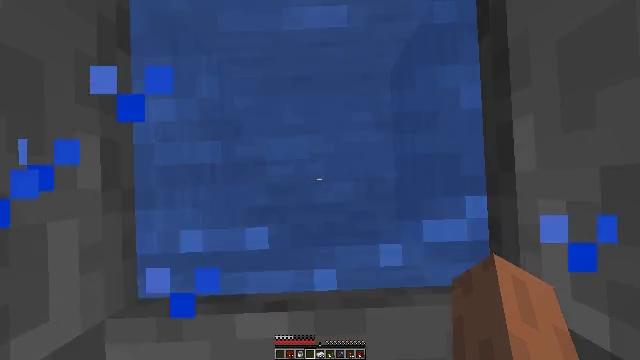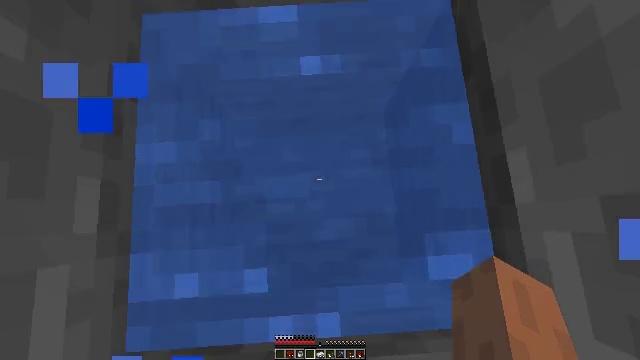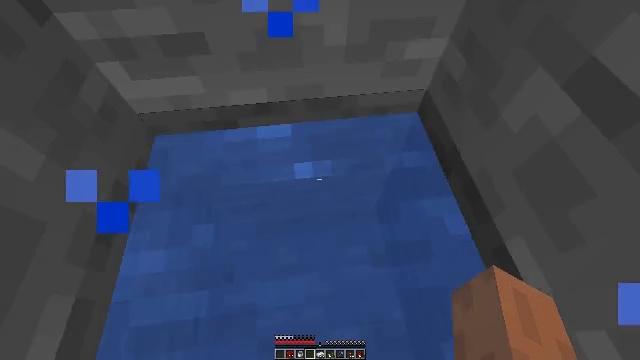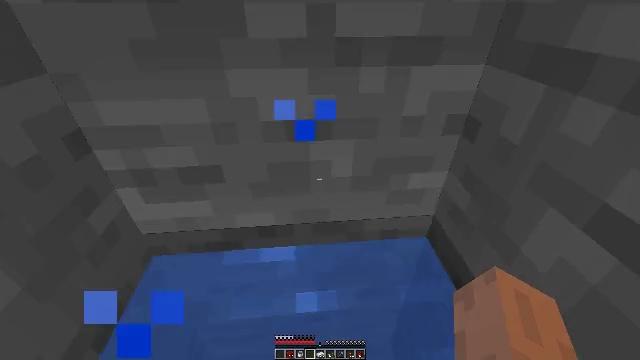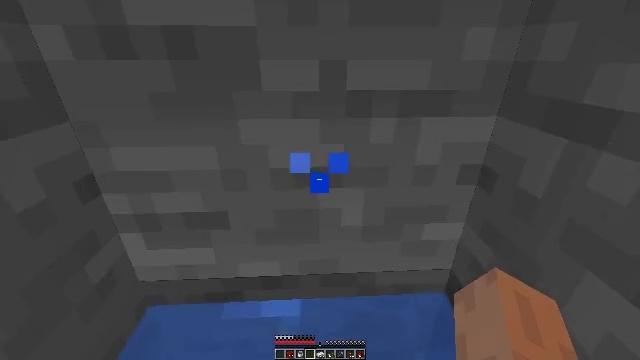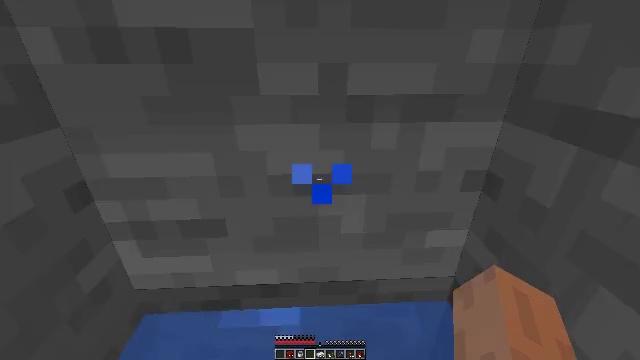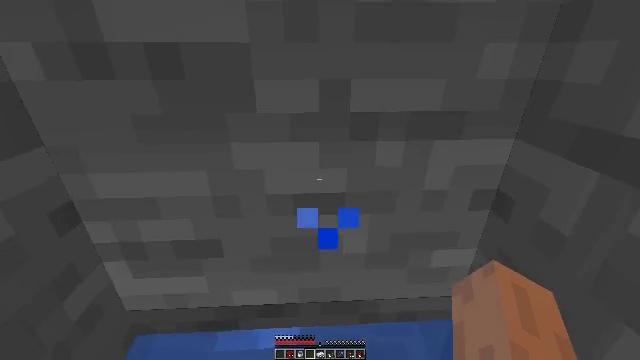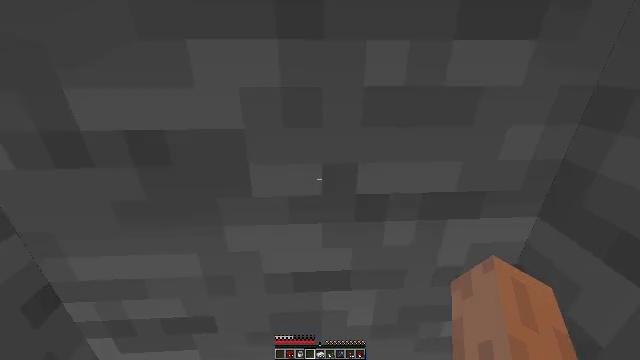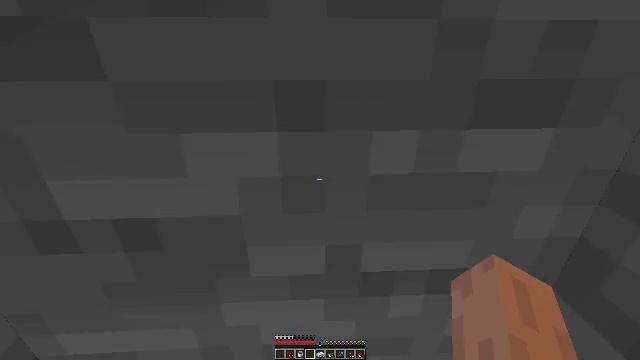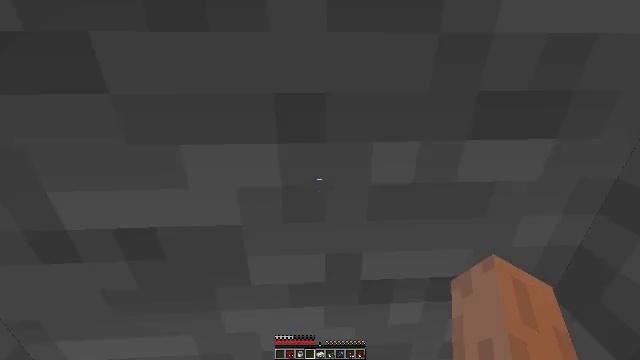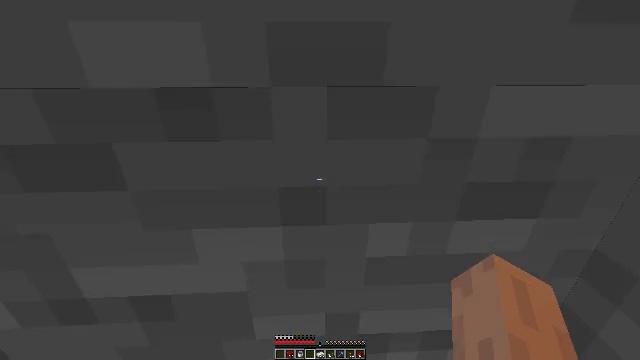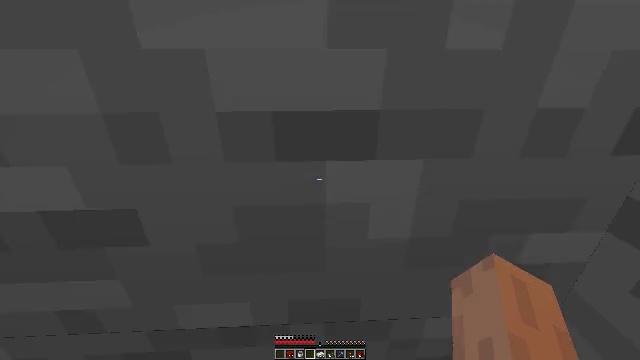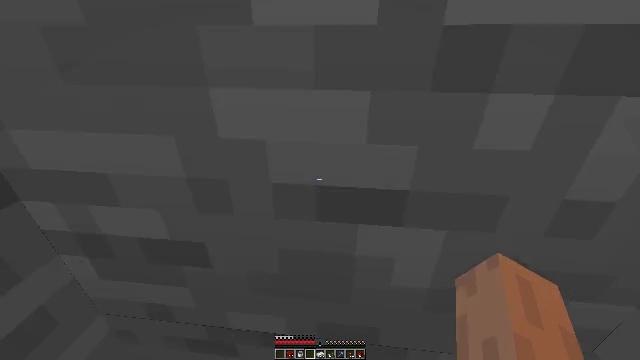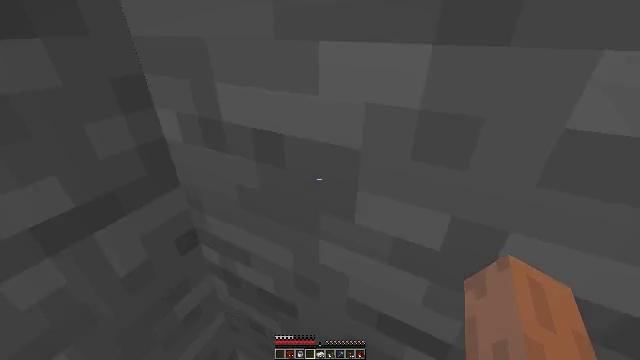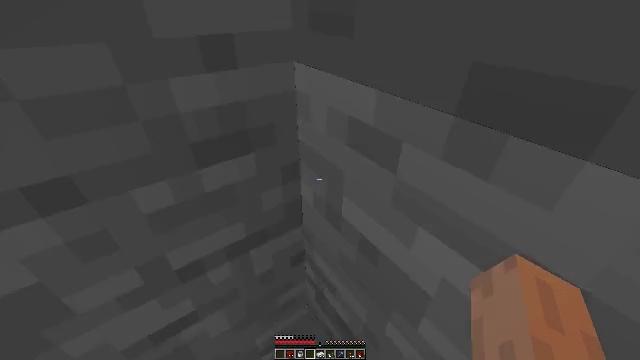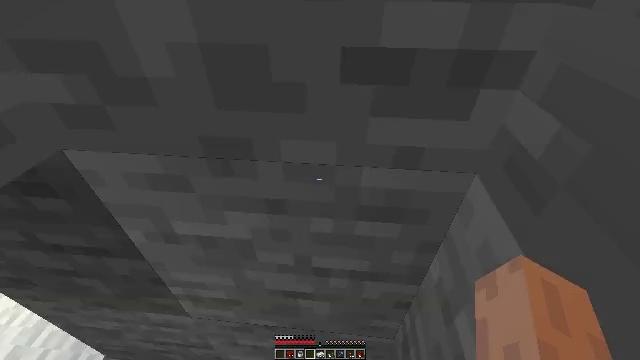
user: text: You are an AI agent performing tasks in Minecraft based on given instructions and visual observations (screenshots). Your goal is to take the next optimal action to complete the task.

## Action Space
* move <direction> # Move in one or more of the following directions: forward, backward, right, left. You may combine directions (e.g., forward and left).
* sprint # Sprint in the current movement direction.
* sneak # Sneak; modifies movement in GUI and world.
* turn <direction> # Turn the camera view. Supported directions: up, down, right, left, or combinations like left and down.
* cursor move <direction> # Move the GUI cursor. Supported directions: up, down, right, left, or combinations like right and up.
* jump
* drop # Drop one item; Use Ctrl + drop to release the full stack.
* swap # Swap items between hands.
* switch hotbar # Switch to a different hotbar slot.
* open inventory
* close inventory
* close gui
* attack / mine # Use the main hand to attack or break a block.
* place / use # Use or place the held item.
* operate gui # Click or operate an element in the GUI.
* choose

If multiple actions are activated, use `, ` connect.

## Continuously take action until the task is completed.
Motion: motion action
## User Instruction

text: Remove an iron ingot from the inventory.
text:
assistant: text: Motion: turn right and up
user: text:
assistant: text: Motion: move forward, turn right and up
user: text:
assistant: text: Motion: move forward, turn left and up
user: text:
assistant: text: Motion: move forward, turn left and up
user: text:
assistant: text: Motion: move forward, jump
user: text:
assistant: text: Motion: move forward, jump
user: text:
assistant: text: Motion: move forward, jump
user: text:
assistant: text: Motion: move forward, jump
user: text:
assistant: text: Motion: move forward, jump
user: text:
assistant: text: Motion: move forward, jump
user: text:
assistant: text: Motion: move forward
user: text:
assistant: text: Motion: move forward, turn left and down
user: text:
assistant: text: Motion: move forward, turn left and down
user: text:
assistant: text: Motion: move forward, turn left and down
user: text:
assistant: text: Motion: move forward, turn left and down
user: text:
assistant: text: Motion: move forward, turn left and up
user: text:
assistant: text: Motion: move forward, turn left and up
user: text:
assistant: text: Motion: move forward, turn left and up
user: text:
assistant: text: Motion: move forward
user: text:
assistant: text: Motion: move forward, turn left and up
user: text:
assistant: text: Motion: move forward, turn left and up
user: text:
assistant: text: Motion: move forward, turn left and up
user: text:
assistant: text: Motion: move forward, turn left and up
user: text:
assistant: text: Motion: move forward, turn left and up
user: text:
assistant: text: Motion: move forward
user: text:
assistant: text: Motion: move forward
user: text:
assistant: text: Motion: move forward, jump
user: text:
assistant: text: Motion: move forward, jump
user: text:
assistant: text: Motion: move forward, jump
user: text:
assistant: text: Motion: move forward, jump